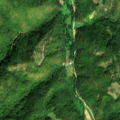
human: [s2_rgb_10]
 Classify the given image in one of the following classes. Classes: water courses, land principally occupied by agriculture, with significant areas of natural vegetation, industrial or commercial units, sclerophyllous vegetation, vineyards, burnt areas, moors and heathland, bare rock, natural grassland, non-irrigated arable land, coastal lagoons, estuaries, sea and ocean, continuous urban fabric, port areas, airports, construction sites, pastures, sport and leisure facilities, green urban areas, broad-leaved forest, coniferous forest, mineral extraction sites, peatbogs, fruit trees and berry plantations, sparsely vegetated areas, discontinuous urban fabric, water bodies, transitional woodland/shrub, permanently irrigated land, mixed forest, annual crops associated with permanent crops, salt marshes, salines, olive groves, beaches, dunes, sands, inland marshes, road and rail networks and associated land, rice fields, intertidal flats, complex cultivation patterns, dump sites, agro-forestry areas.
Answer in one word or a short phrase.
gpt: broad-leaved forest, transitional woodland/shrub